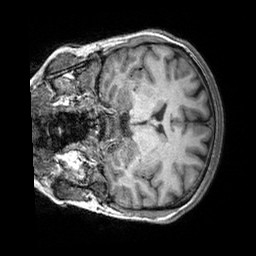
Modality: T1w
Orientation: coronal
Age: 40
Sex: female
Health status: healthy
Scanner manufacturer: siemens
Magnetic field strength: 3 T
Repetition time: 2.3 s
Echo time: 0.00303 s